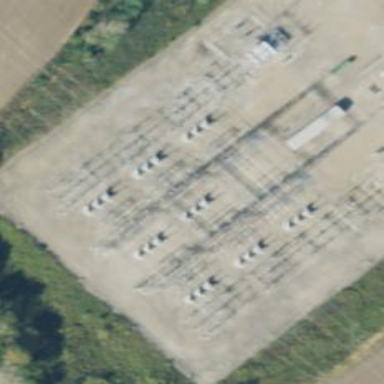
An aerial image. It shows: Switch used for power control.